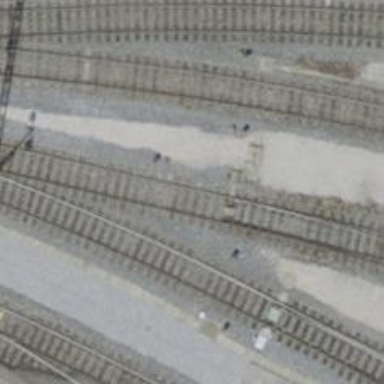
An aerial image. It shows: Railway switch.